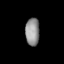
Tissue: lung
Cell type: Epithelial cells
Senescence score: 0.7133
Nuclear area (px): 383
Mean DAPI intensity: 142.799